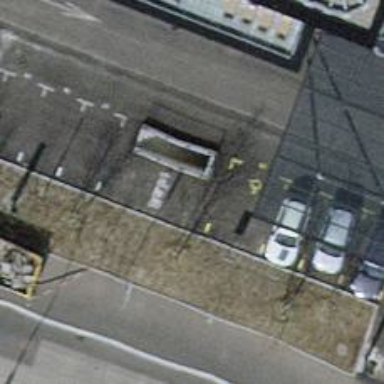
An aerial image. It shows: Bicycle parking area with stands.